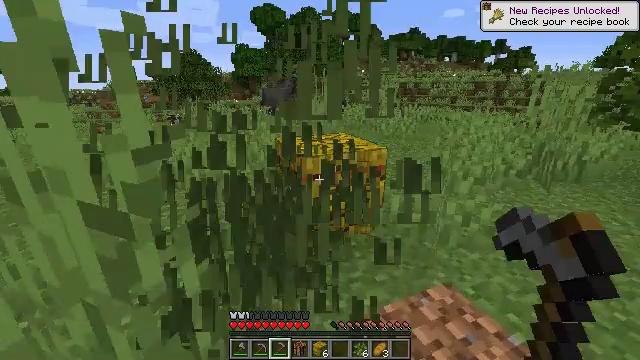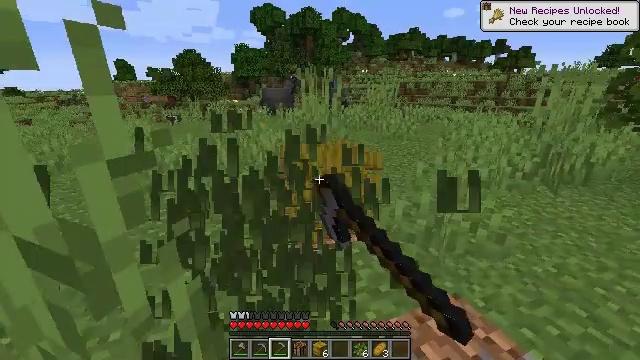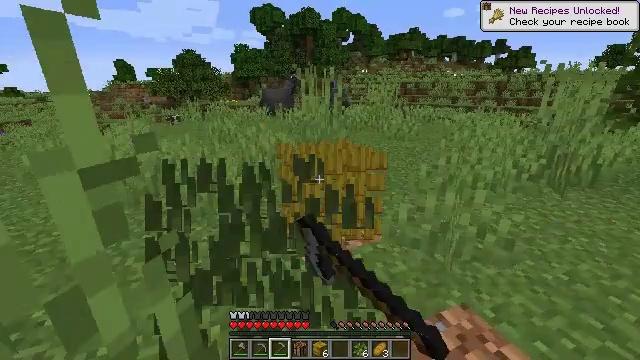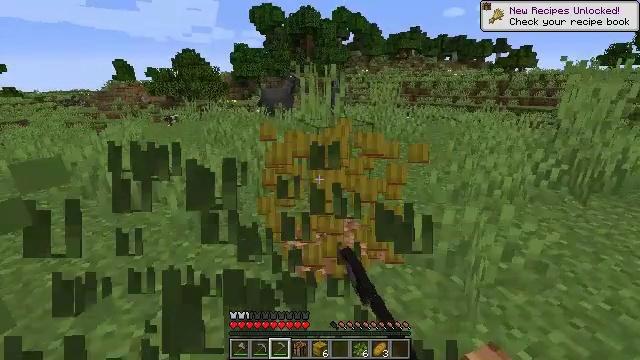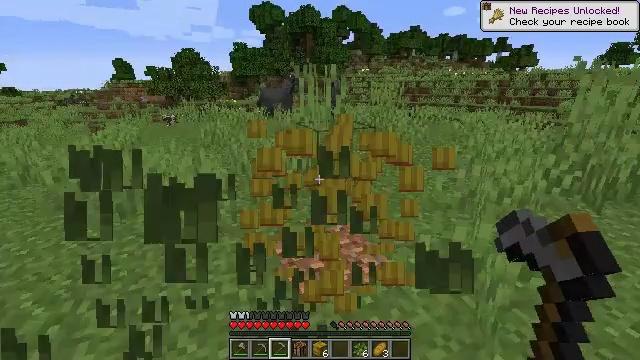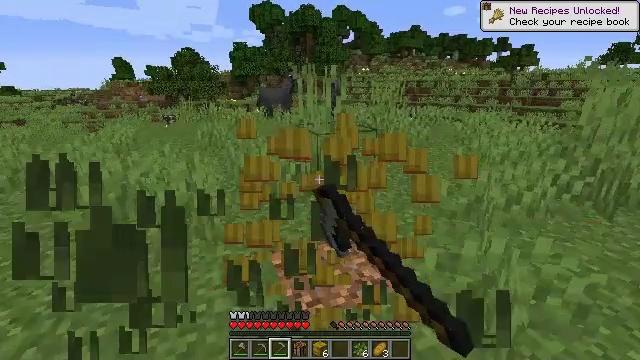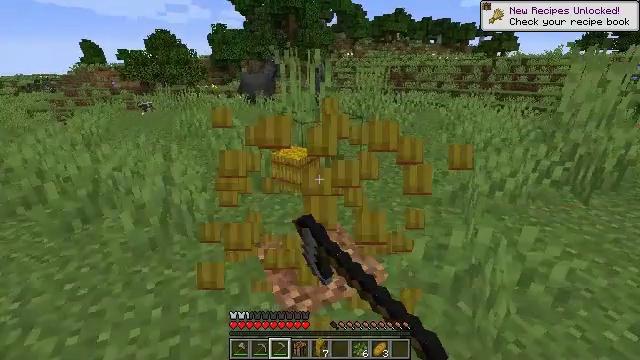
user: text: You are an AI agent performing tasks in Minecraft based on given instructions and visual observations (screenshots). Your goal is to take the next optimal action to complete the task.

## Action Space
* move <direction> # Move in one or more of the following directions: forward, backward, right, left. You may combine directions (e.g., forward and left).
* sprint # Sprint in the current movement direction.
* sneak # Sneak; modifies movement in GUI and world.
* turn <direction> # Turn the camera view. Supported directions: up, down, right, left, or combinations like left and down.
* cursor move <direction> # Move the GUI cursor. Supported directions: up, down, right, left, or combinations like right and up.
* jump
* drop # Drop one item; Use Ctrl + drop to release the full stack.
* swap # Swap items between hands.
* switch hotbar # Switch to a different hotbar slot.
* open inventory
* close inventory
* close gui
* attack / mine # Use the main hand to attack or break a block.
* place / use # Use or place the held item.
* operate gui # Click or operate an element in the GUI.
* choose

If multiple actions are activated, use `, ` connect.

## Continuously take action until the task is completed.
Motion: motion action
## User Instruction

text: Mine a hay block from the field.
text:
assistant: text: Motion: move forward, attack / mine
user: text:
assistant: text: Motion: move forward, attack / mine
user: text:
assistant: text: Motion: move forward, attack / mine
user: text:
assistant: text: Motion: move forward, attack / mine
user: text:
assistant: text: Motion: move forward, attack / mine
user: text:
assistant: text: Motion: move forward, turn right and down, attack / mine
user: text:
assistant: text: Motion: attack / mine